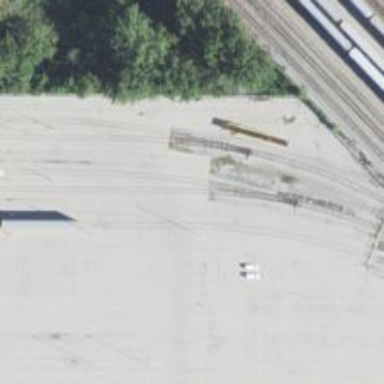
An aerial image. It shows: Railway siding with rails.